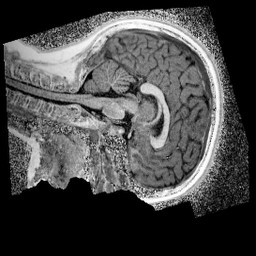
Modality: UNIT1_denoised
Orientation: sagittal
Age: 9
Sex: female
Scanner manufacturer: siemens
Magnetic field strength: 3 T
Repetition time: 4 s
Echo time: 0.00299 s